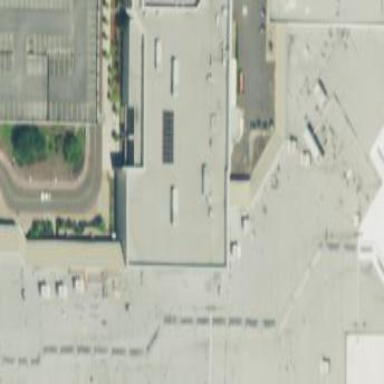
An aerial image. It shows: Department store building.